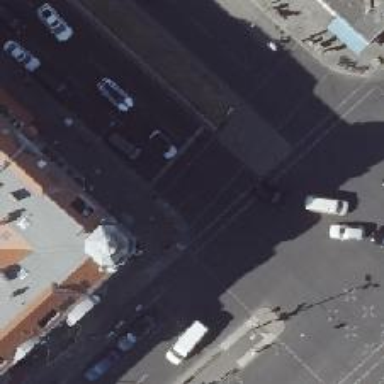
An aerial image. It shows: Traffic island located on footway.